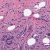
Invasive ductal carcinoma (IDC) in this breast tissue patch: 0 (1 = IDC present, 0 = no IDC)